Question: I am using d3.js along with dc.js and Crossfilter. As seen on the below image, the chart should end on 12/31/2016 as there is no data after that but keeps on going. Probably stuck at the last value. This is only happening in line chart. When I use a bar chart it does not happen.
Is this a known bug? Not sure what else I can do? I copied the configuration exactly from the dc.js example page (composite chart) and applied my dataset.

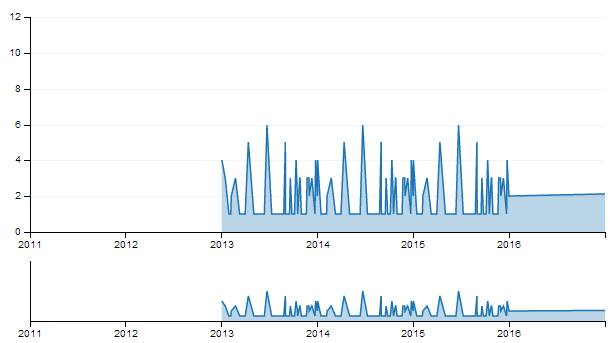
Answer: Found the problem. My dimensions were based on dates and some records had a typo in them. Instead of 2013, it had 2103 which caused the problem.